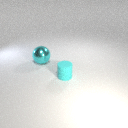
small cyan rubber cylinder to the right of large cyan metal sphere